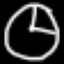
Label: clock